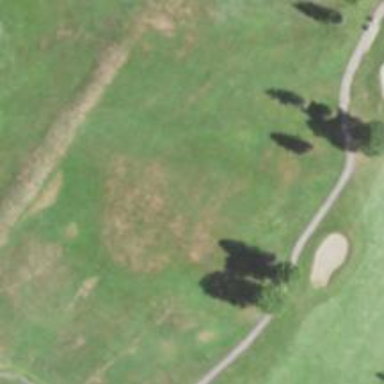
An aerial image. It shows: Golf rough area.